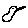
Label: bird